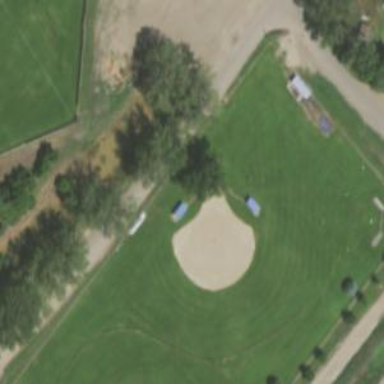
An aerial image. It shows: Softball pitch for leisure land activities.